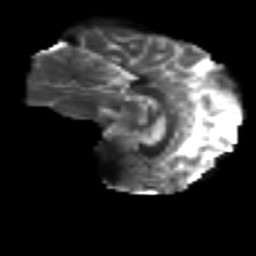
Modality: T2w
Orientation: sagittal
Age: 37
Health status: ill
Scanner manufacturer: philips
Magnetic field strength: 3 T
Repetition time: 9 s
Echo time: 0.127 s